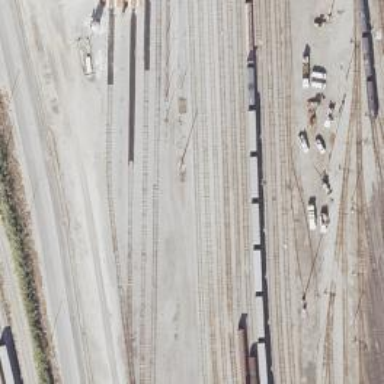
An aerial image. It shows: Railway yard used for servicing trains.